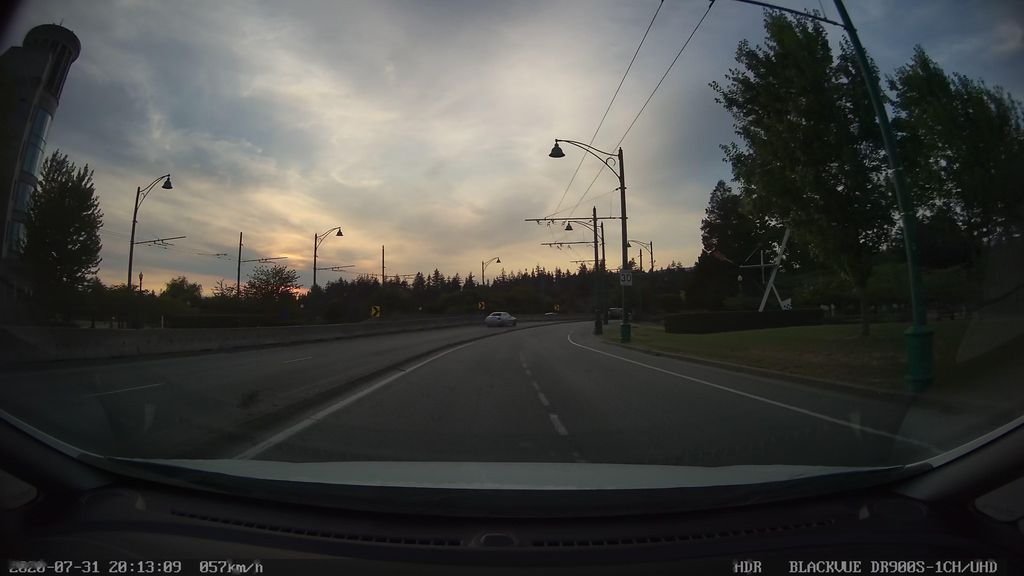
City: vancouver